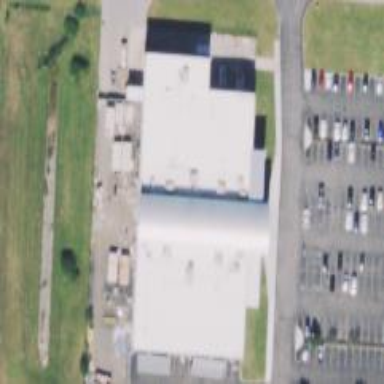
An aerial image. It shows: Building.